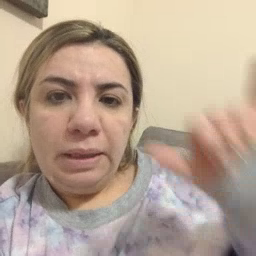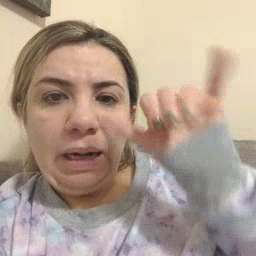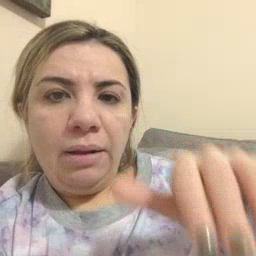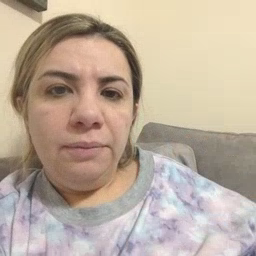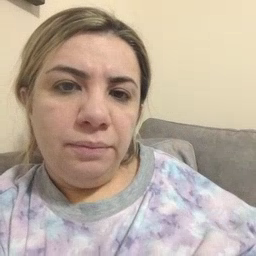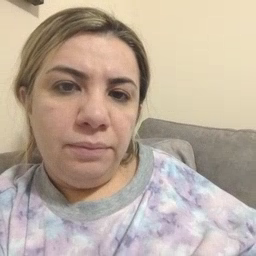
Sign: that